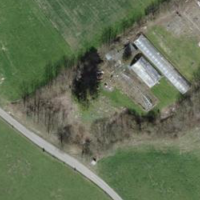
EUNIS habitat code: 55
Species observed at this site:
Cornus sanguinea
Filipendula ulmaria